Question: I am trying to have one link pull from a table with a certain value and an identical link pull from the same table but different value.But both drop downs are appearing in the link.

'''
<div class="col-sm-9">
<select style="width:350px;" name="featuredname" >
<?php
$selectunfeatured=mysql_query("select * from 'properties' where 'featured'='0' and 'block'='0' and 'active'='1' and 'type'='1'");
while($selectunfeaturedarray=mysql_fetch_array($selectunfeatured))
{
echo '<option value='.$selectunfeaturedarray['property_id'].'>'.$selectunfeaturedarray['property_title'].'</option>';
}
?>
'''
'''
<select style="width:350px;" name="featuredname" >
<?php
$selectunfeatured=mysql_query("select * from 'properties' where 'featured'='0' and 'block'='0' and 'active'='1' and 'type'='2'");
while($selectunfeaturedarray=mysql_fetch_array($selectunfeatured))
{
echo '<option value='.$selectunfeaturedarray['property_id'].'>'.$selectunfeaturedarray['property_title'].'</option>';
}
?>
</select>
'''
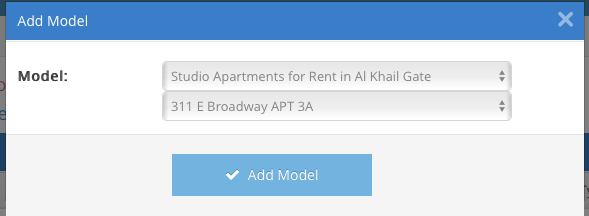
Answer: as You performing identical operations in both '<select>' elements I would suggest You to make one function to extract all the data You need by passing 'type' value as function parametr:
'''
<?php
function getData($type){
$db=mysql_connect('database_host','database_user','database_pass');
mysql_select_db('database_name',$db);
$selectunfeatured = mysql_query("select * from 'properties' where 'featured'='0' and 'block'='0' and 'active'='1' and 'type'='$type'");
while ($selectunfeaturedarray = mysql_fetch_assoc($selectunfeatured)) {
$data[] = $selectunfeaturedarray;
}
return $data;
}
?>
'''
and to generate '<option>' element's do as follows:
'''
<div class="col-sm-9">
<select style="width:350px;" name="featuredname[male]">
<?php foreach(getData(1) as $male):?>
<option value="<?=$male['property_id'];?>"><?=$male['property_title'];?></option>
<?php endforeach;?>
</select>
<select style="width:350px;" name="featuredname[female]">
<?php foreach(getData(2) as $female):?>
<option value="<?=$female['property_id'];?>"><?=$female['property_title'];?></option>
<?php endforeach;?>
</select>
</div>
'''
In your example, both 'select' elements have identical 'name' attributes. In this case only selected value of the second 'select' will be saved. If you want to get both of them then You have to put square bracket '[]'
in the end of each 'name' attribute value 'name="featuredname[]"' or 'name="featuredname[male]"' && 'name="featuredname[female]"'